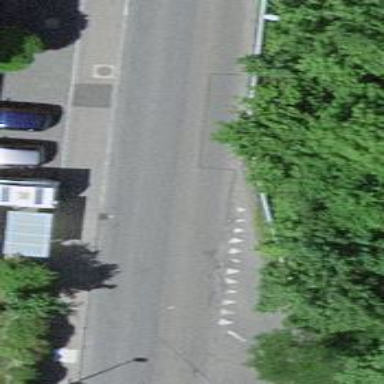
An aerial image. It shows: Public transport stop position.